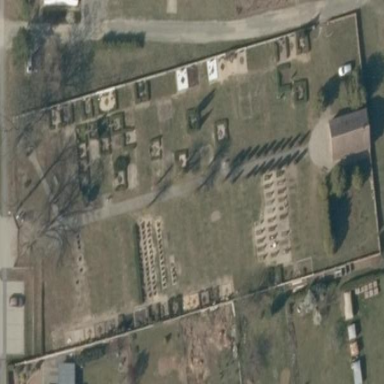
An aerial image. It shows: Cemetery.